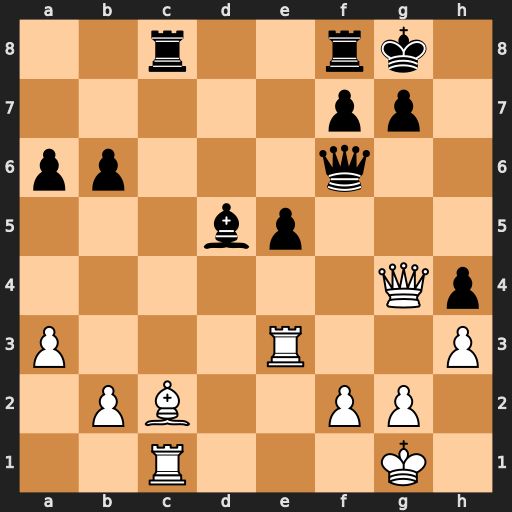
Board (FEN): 2r2rk1/5pp1/pp3q2/3bp3/6Qp/P3R2P/1PB2PP1/2R3K1
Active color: w
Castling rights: -
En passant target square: -
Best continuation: Bh7+ Kxh7 Rxc8 Rxc8 Qxc8